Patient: sex M, age 24
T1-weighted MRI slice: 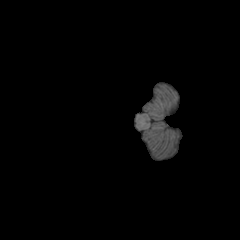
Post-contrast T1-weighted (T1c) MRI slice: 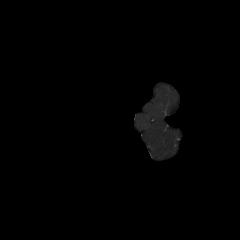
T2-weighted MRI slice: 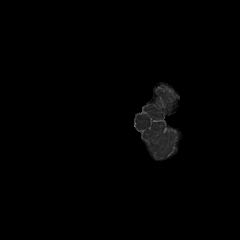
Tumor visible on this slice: no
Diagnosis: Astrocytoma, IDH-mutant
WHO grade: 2